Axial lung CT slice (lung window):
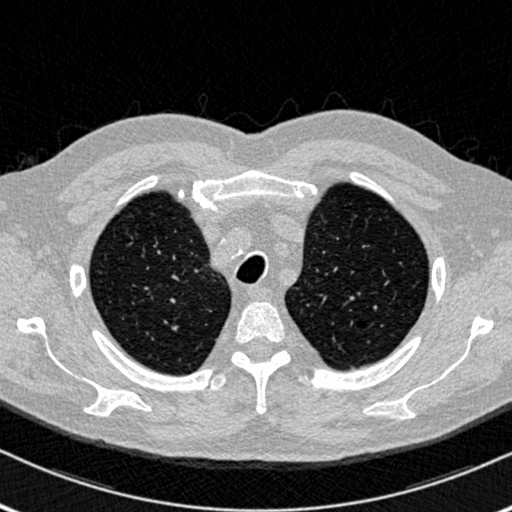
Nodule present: no